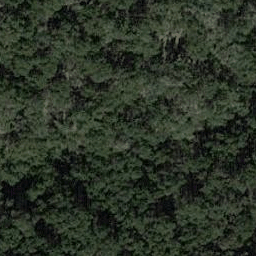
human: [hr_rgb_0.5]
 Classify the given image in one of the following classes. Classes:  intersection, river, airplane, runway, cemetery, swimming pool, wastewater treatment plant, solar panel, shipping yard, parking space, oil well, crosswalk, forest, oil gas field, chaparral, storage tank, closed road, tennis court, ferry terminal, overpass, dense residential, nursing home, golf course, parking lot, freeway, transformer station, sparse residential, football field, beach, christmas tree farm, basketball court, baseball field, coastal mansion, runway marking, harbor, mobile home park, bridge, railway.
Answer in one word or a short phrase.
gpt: forest